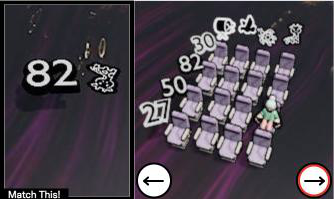
Task: seats
Answer: no